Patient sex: M
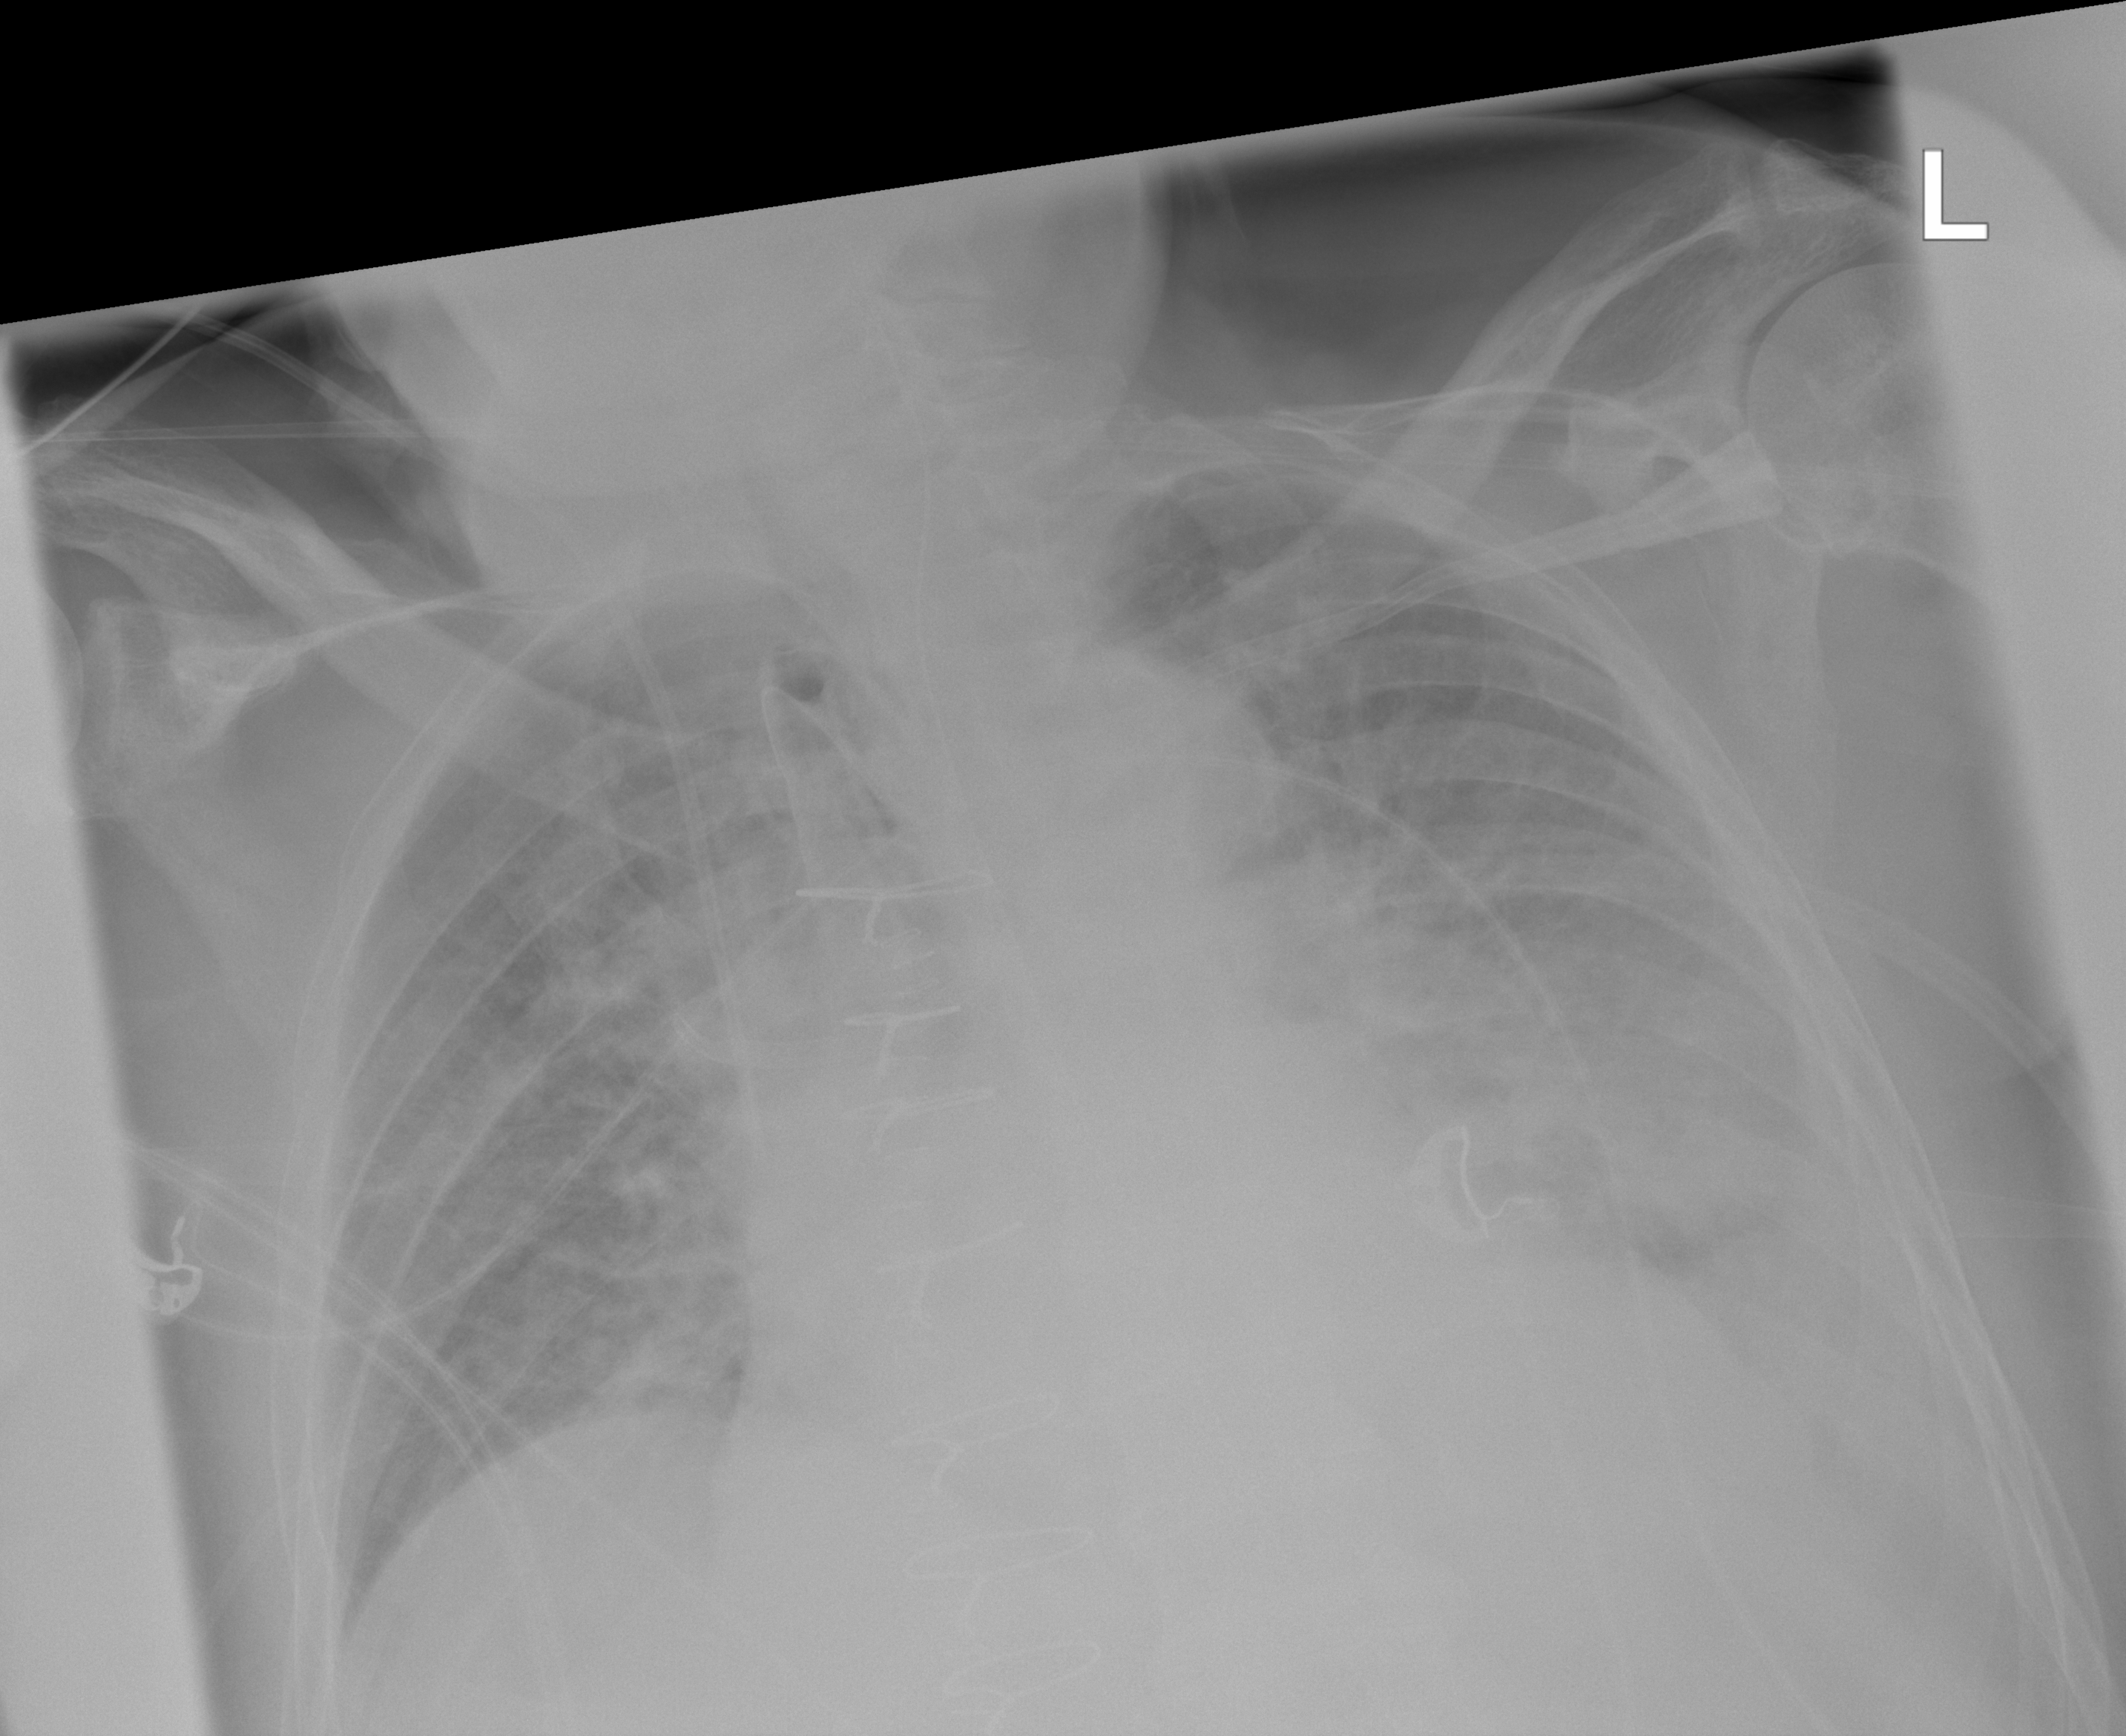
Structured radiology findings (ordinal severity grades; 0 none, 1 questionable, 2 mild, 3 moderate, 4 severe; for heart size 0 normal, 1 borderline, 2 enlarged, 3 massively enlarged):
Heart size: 2
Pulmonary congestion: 3
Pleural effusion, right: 0
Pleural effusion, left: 2
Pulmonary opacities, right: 2
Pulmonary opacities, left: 3
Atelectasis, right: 2
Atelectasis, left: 3